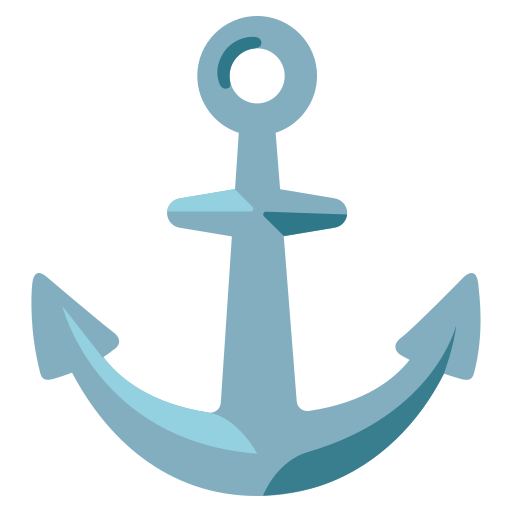
Emoji: ⚓